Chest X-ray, AP view. Patient: 46 years old, sex M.
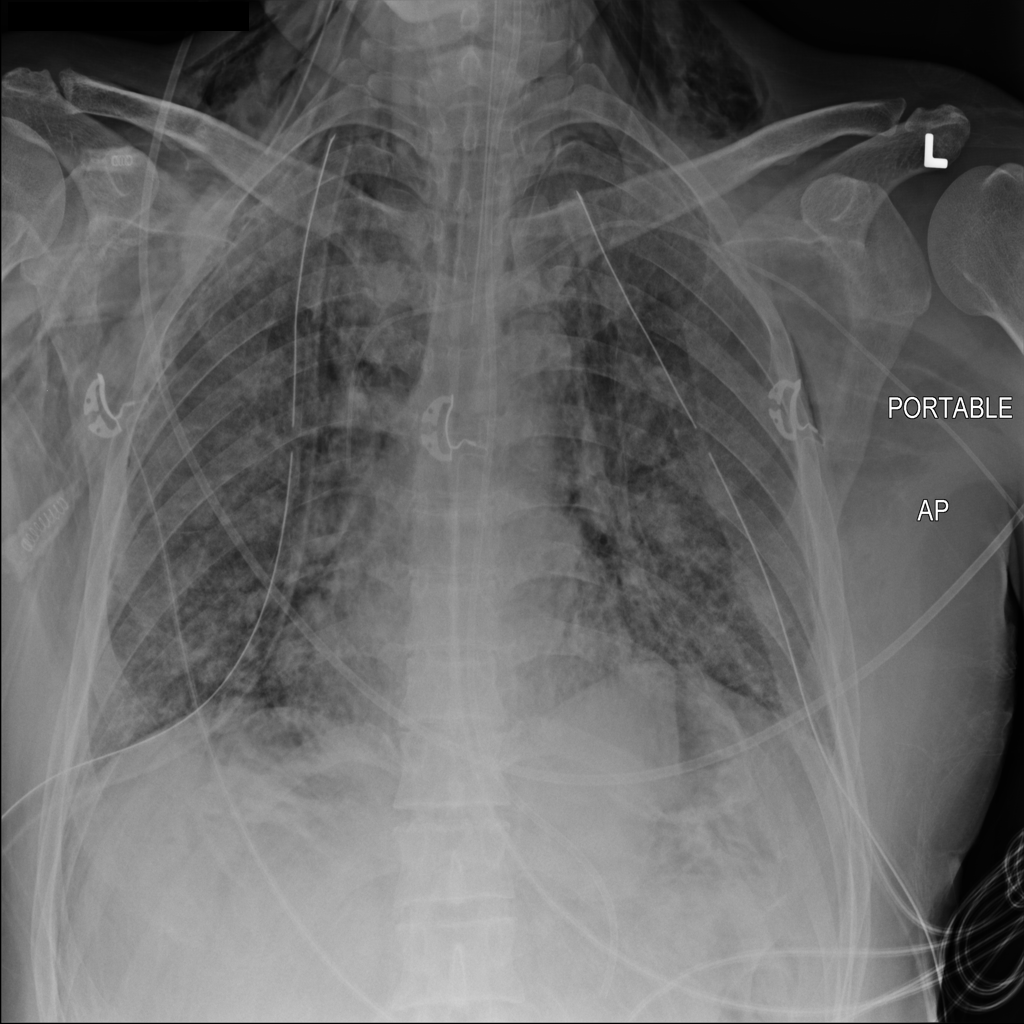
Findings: Emphysema, Infiltration, Pneumothorax